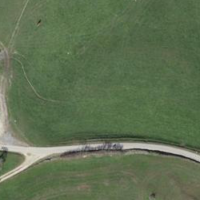
EUNIS habitat code: 52
Species observed at this site:
Milvus milvus